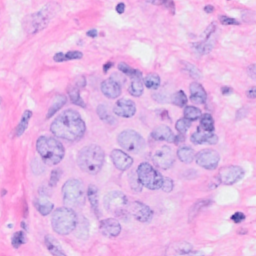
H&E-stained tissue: Breast